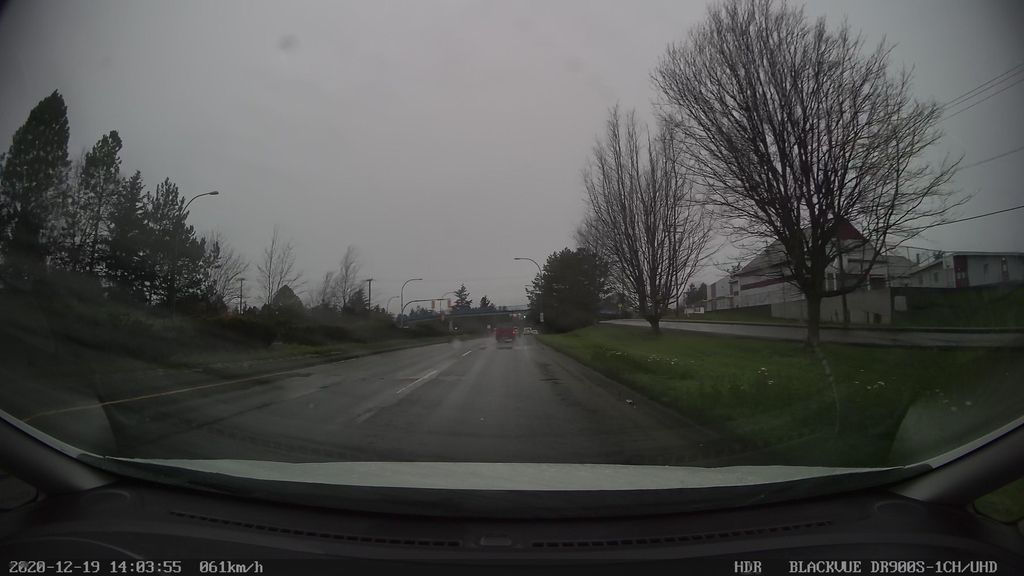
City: victoria